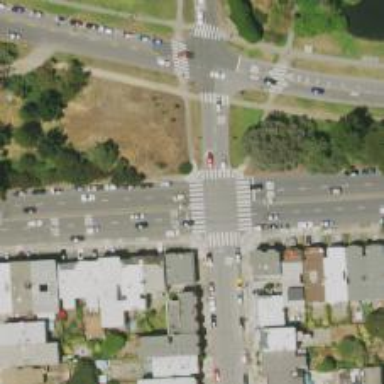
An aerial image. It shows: Uncontrolled and marked road crossing.